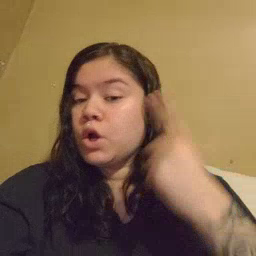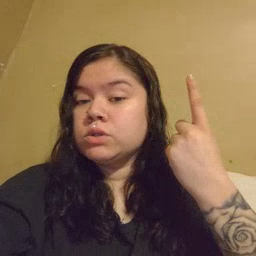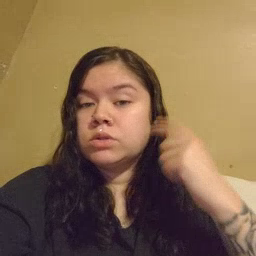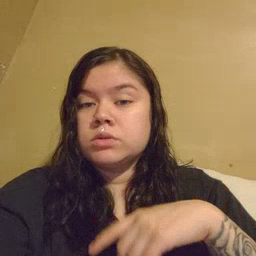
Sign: first